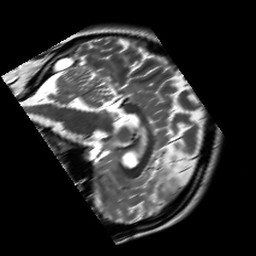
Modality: T2w
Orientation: sagittal
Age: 19
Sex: male
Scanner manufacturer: siemens
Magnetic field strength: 3 T
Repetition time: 7 s
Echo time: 0.09 s